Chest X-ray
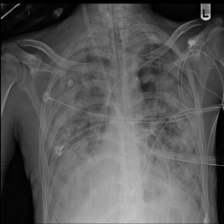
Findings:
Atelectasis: negative
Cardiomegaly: negative
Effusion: negative
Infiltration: negative
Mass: negative
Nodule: positive
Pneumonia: negative
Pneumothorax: negative
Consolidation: negative
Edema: negative
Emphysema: negative
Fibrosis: negative
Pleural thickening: negative
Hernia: negative